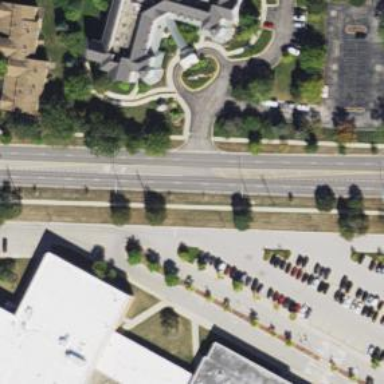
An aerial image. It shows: Primary highway with separate asphalt sidewalks.